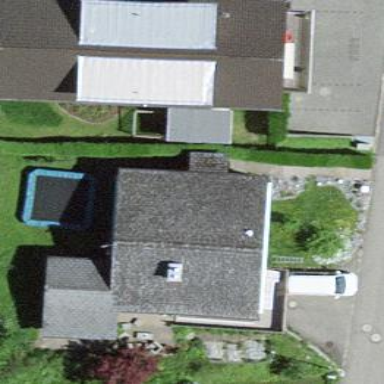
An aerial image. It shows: Residential building.